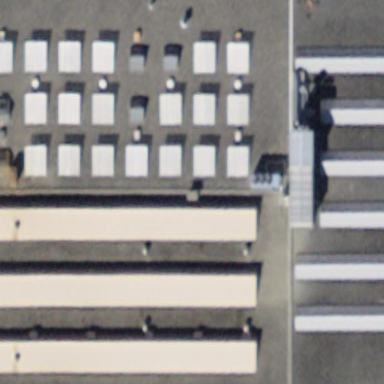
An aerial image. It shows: Industrial building.